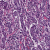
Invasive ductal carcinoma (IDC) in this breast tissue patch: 1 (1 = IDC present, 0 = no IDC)